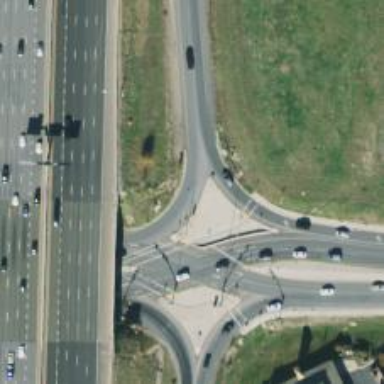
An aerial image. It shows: Motorway link at Diverging Diamond Interchange (DDI) junction.